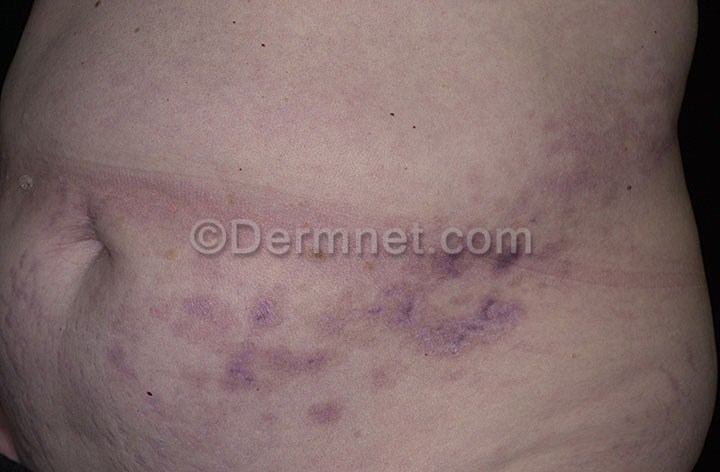
Disease: Warts Molluscum and other Viral Infections